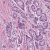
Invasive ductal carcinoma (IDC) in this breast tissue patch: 1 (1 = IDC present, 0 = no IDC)